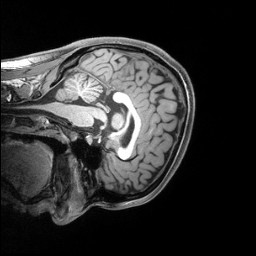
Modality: T1w
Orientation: sagittal
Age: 22
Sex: female
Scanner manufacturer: siemens
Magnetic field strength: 3 T
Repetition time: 2.4 s
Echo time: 0.00219 s